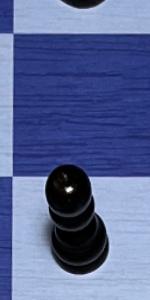
Label: Pawn_Black